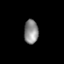
Tissue: prostate
Cell type: Myeloid cells
Senescence score: 0.6982
Nuclear area (px): 333
Mean DAPI intensity: 140.45